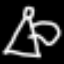
Label: angel